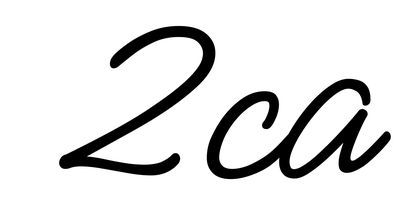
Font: MeowScript-Regular